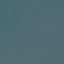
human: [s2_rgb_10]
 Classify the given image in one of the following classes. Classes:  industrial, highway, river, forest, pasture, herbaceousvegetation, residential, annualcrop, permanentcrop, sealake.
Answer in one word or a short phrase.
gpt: SeaLake